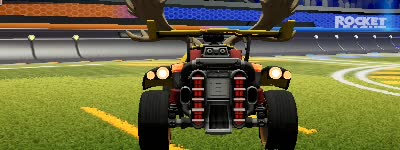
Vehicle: octane